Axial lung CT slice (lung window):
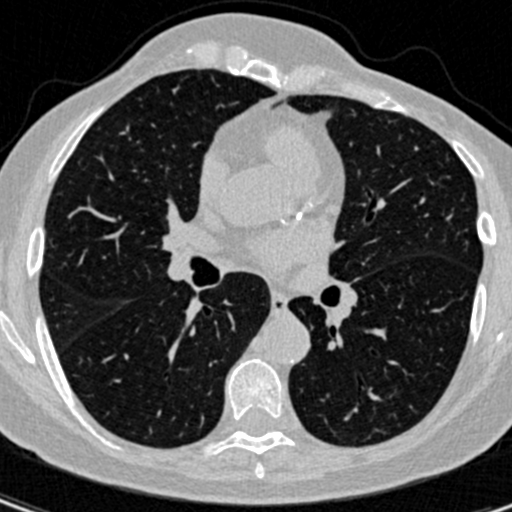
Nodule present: no